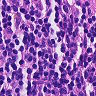
Metastatic tissue present: no